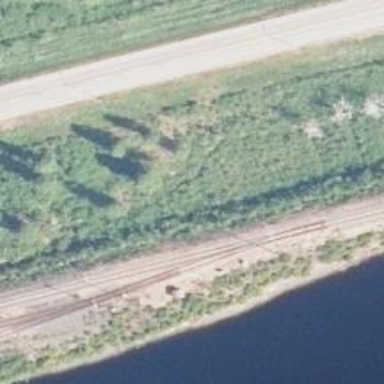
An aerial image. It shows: Railway with continuous electrified contact lines.